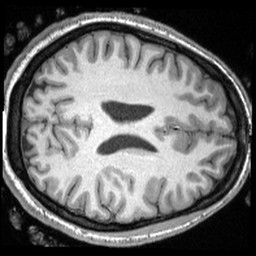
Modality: T1w
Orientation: axial